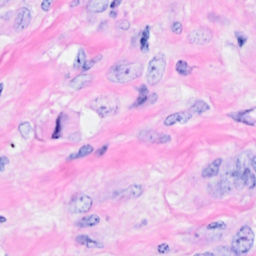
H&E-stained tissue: Breast